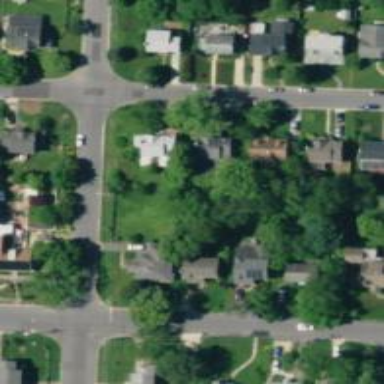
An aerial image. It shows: Neighborhood.